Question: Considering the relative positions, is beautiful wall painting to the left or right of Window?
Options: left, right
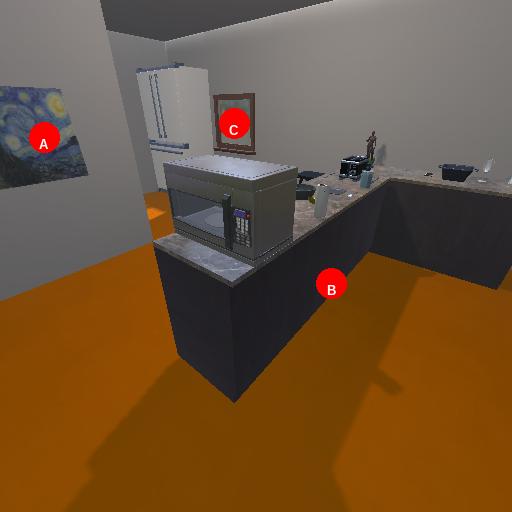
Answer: left